Question: I'm trying to modify behavior of an add-on's screen, which has a URL beginning with 'resource://'. So I added a userscript with this setting:
'''
// @include resource://jid0-gxjllfbcoax0lcltedfrekqdqpi-at-jetpack/as-ff/data/edit.html
'''
It doesn't work:

I know that besides 'resource://' and 'about:' there are other pseudo-protocols too. Can Greasemonkey run userscripts on those paths (URIs)?
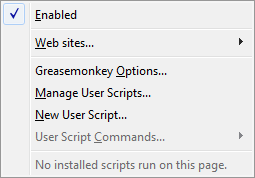
Answer: See <URL>.
Greasemonkey only runs scripts in particular places. I'd strongly suspect that page would be running with chrome privileges, so would be denied even if 'resource://' was an allowed scheme.
Note that this Q&A was cross posted as <URL>.